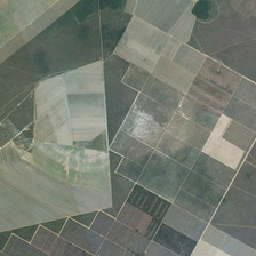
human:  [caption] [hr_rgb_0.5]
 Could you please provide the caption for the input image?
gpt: The ridge separates Brown farmland like a sheet.

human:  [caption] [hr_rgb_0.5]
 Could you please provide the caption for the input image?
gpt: The ridge divides the brown fields.

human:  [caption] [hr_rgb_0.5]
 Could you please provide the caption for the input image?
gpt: there are blocks of farmland and a large block with light green crops .

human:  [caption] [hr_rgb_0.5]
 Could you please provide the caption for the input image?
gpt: The circular pond is located in green and brown farmland.

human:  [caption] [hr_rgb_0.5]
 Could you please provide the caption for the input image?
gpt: A circular pond sits in green and brown farmland.